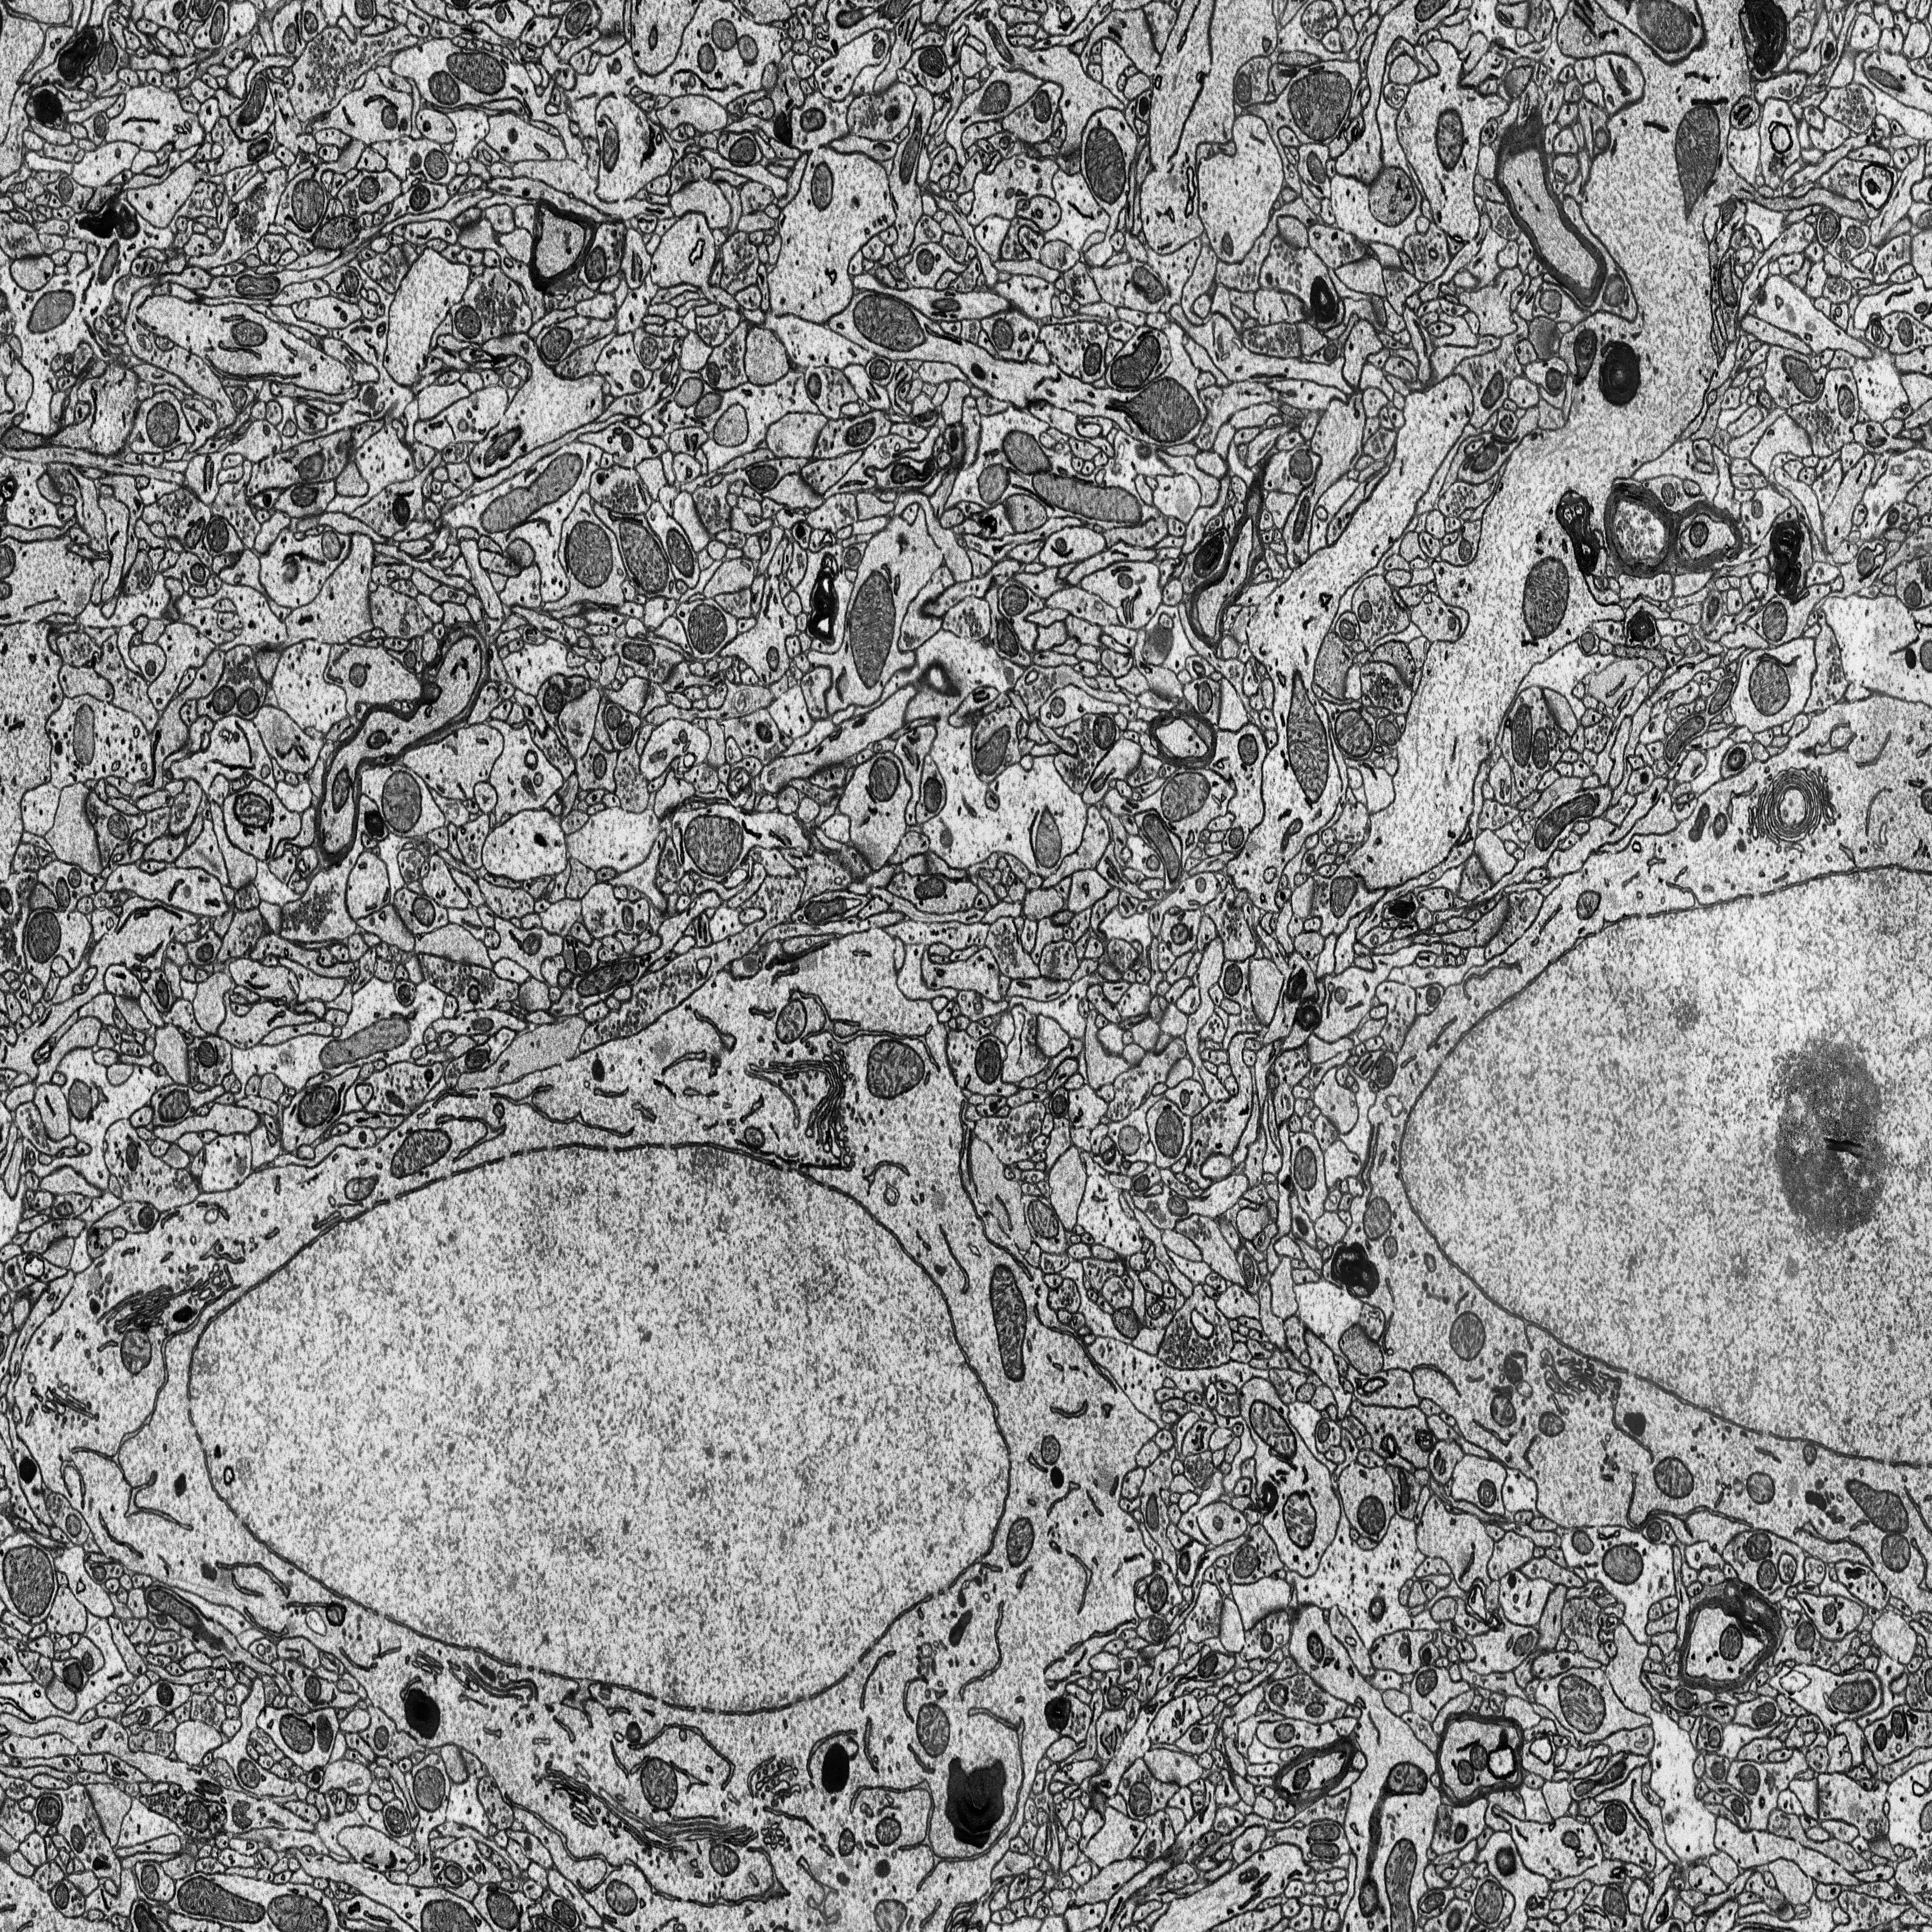
Electron microscopy slice of rat cortex tissue
Slice depth (z): 309
Mitochondria instances in slice: 372